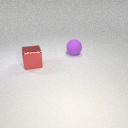
large purple rubber sphere behind large red metal cube